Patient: sex F, age 57
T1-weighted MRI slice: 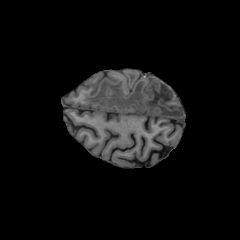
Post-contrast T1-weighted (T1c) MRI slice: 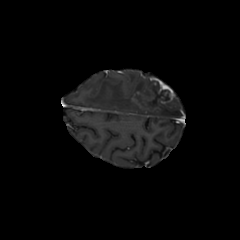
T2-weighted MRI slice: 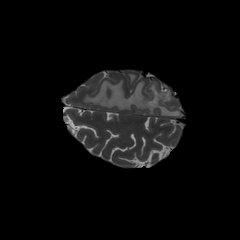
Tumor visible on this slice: yes
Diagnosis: Glioblastoma, IDH-wildtype
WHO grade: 4